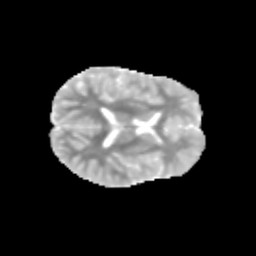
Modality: MD
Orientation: axial
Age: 10
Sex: female
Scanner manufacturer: siemens
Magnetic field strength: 3 T
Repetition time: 3.8 s
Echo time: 0.07 s